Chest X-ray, AP view. Patient: 37 years old, sex M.
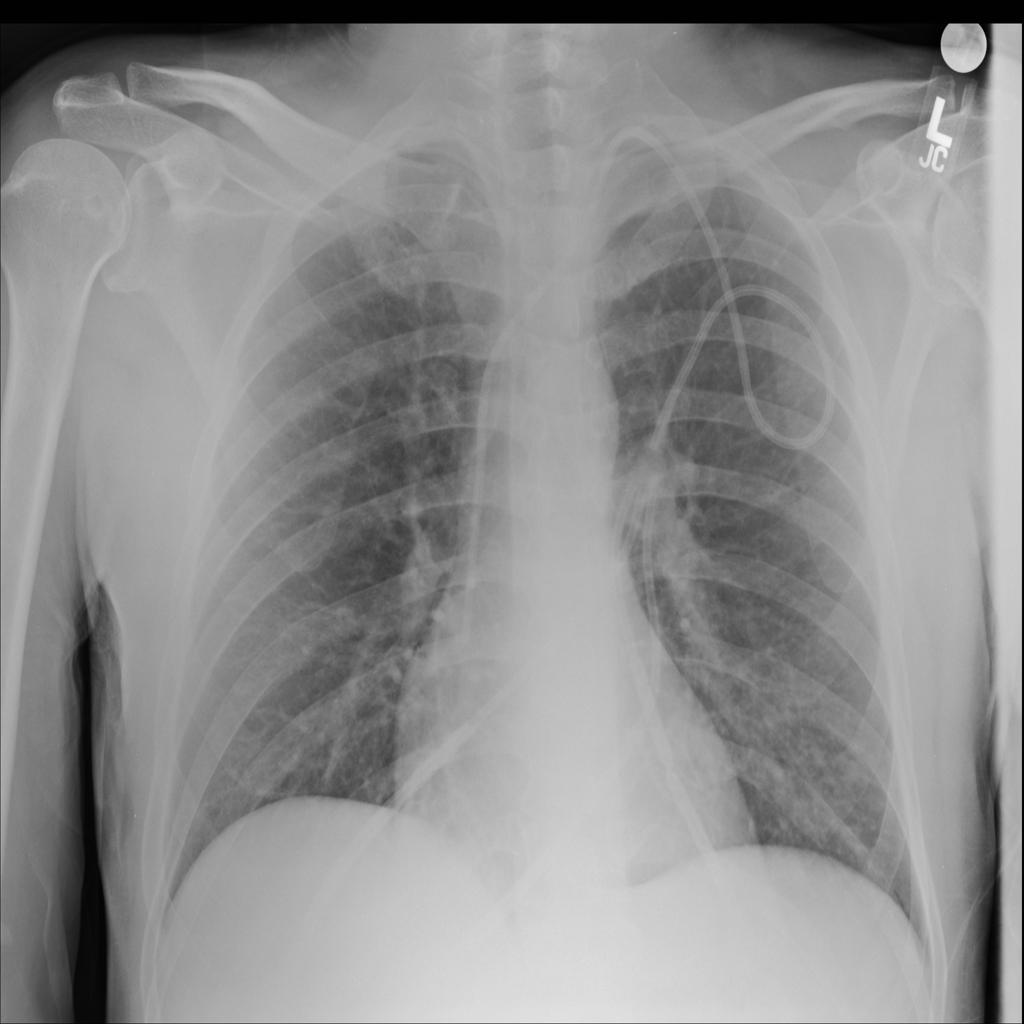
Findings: No Finding